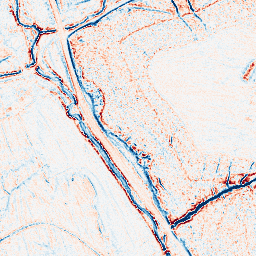
Category: edge_preserving
Decomposition family: anisotropic_diffusion
Decomposition parameters: iterations: 10
kappa: 50
gamma: 0.1
Upsampling method: regularized
Upsampling parameters: scale: 2
lambda_reg: 0.001
Upsampling scale: 2